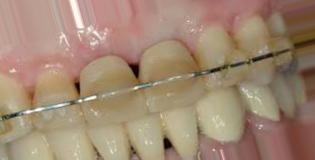
Condition: Tooth Discoloration